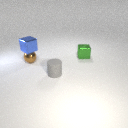
small gray rubber cylinder in front of small brown metal sphere